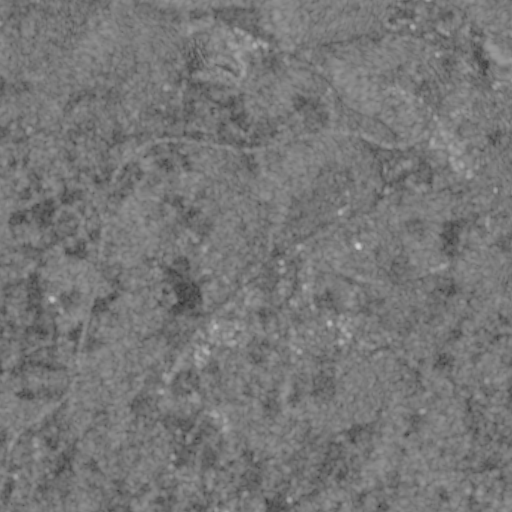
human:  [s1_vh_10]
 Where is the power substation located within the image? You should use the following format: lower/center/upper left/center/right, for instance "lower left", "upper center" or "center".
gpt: The power substation is located in the upper left of the image.
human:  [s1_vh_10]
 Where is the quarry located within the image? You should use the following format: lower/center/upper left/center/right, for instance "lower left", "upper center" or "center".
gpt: The quarry is located in the upper center of the image.
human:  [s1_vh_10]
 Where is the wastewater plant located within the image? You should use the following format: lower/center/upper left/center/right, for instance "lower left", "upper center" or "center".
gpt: The wastewater plant is located in the upper right of the image.
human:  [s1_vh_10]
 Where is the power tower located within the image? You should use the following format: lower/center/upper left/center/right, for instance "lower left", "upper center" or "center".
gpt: There is no power tower in the image.

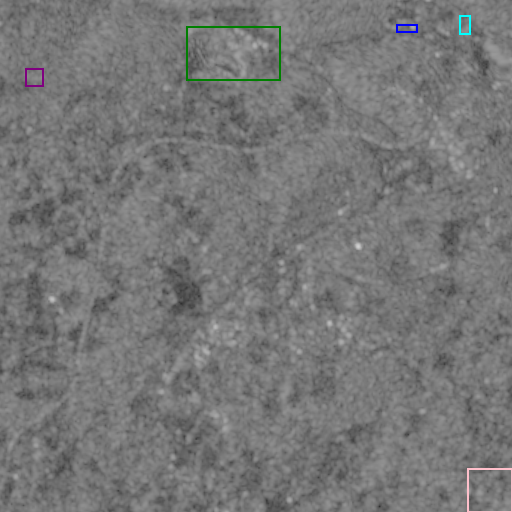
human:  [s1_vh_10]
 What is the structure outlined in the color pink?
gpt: The structure outlined in pink is a crop field.
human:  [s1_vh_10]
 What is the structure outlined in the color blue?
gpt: The structure outlined in blue is a parking lot.
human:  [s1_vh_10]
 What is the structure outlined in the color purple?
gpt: The structure outlined in purple is a power substation.
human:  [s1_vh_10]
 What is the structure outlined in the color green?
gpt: The structure outlined in green is a quarry.
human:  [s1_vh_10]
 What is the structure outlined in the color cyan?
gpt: The structure outlined in cyan is a wastewater plant.
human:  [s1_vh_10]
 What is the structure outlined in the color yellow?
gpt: There is no yellow outline.